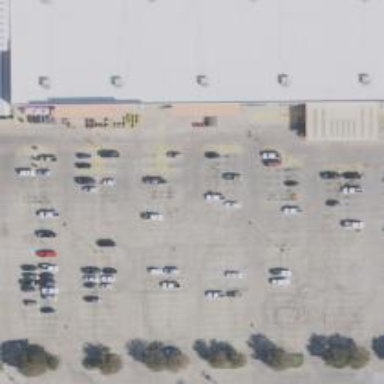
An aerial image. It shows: Parking space is available.